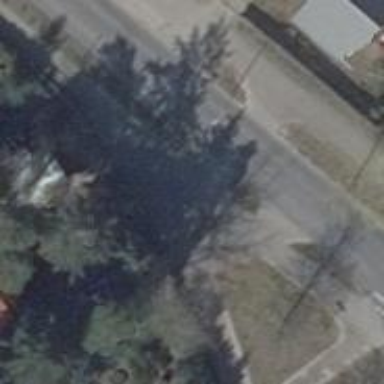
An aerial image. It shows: Unmarked crossing on footway.